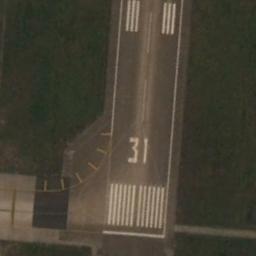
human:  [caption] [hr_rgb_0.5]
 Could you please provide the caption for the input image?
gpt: The runway has a threshold marking and two touchdown zone markings and the designation marking is 31 .

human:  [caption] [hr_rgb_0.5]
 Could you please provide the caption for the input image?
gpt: The runway is on the grass .

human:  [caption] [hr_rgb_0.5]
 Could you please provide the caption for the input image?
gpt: The numbered runway is surrounded by grass .

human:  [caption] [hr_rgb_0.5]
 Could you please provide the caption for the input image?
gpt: Next to the runway is a large green lawn with white '31' and short-line signs on the runway .

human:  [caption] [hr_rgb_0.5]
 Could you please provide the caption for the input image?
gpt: There are green meadows beside the runway with white marks .